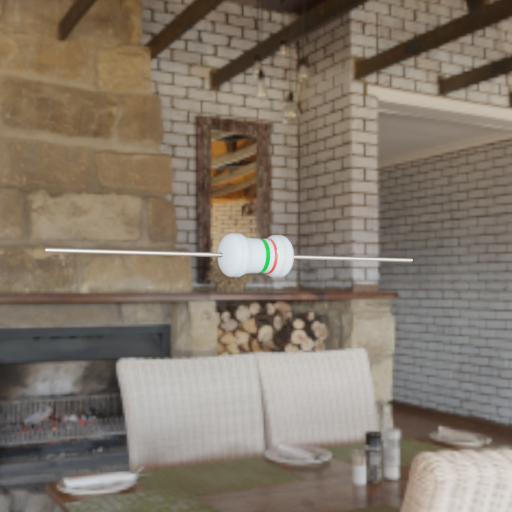
Resistor colour bands (in order): green, red, silver